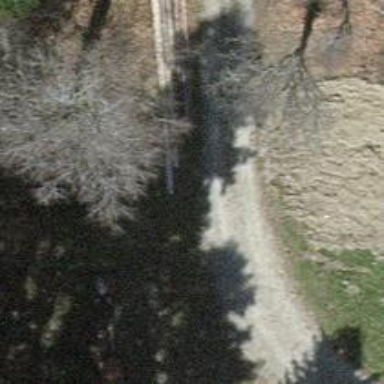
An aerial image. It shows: Gravel track with grade4 track type.